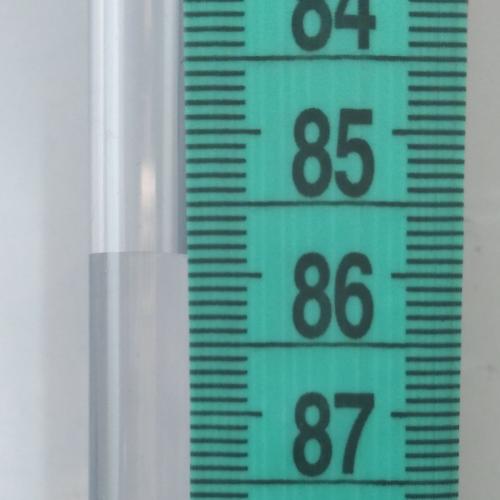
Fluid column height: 85.9 cm